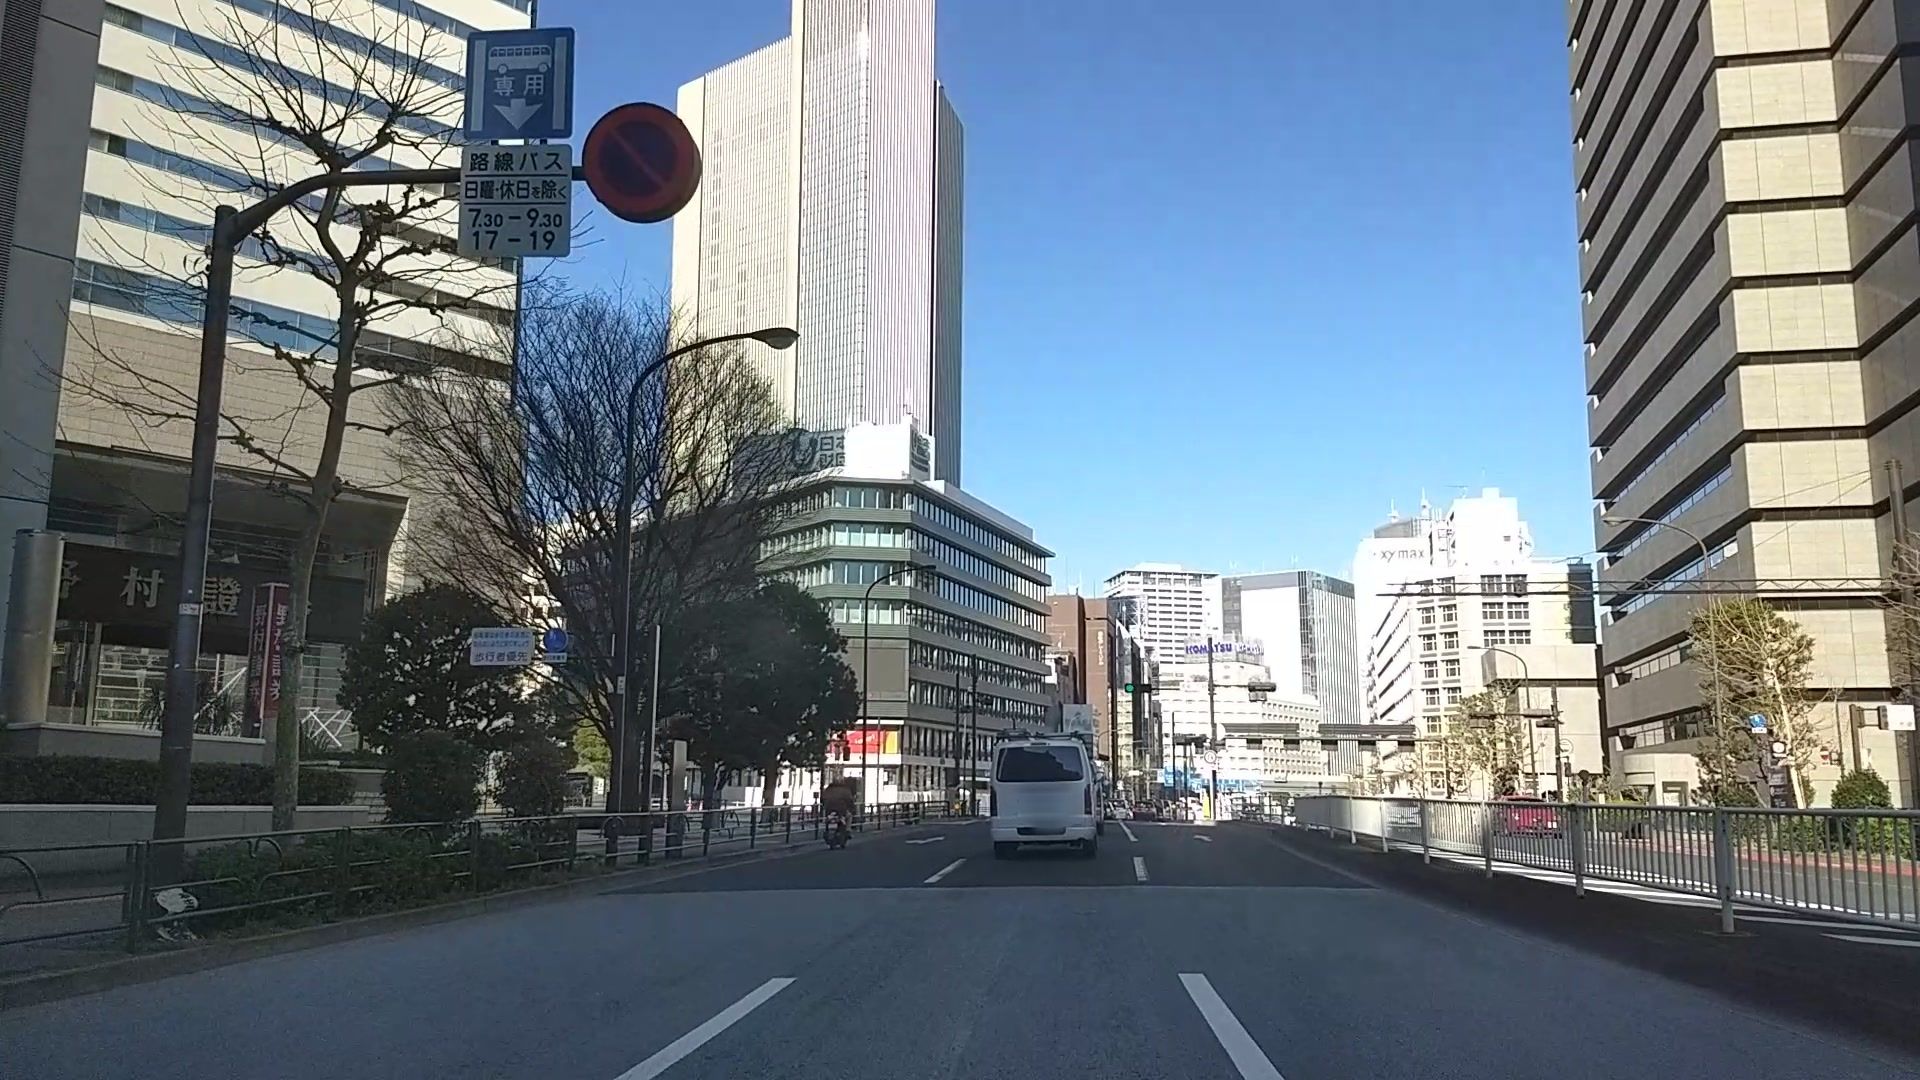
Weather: clear
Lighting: day
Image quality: good
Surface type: driving surface
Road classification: secondary
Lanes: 2
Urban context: urban centre
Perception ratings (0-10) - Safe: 1.64, Lively: 9.67, Beautiful: 4.43, Boring: 1.48, Depressing: 4.95, Wealthy: 8.66